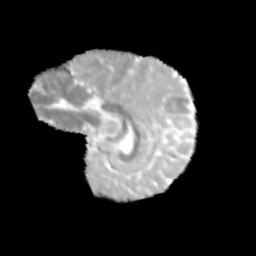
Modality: MD
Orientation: sagittal
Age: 10
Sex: male
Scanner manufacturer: siemens
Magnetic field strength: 3 T
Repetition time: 3.8 s
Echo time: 0.07 s